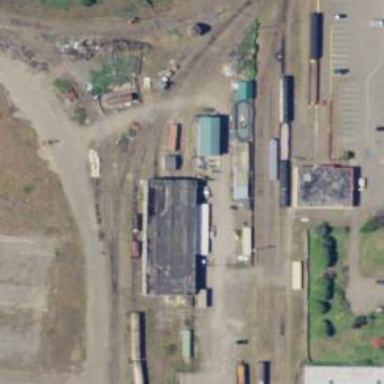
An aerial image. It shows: Railway siding for service.